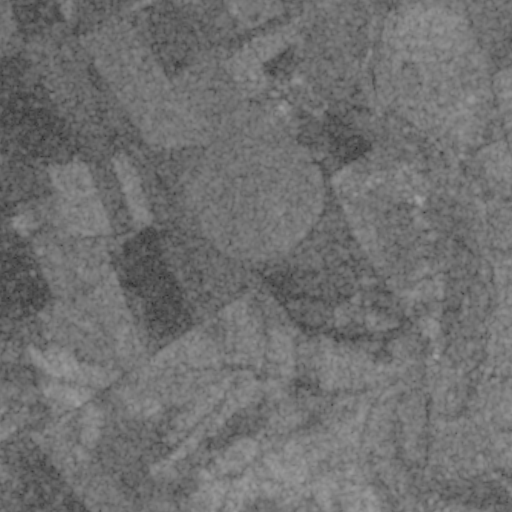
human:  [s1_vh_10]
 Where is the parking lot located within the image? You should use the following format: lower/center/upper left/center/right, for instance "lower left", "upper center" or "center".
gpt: The parking lot is located in the upper right of the image.
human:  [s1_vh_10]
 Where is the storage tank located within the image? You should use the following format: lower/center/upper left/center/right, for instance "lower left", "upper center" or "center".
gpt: The storage tank is located in the upper center of the image.
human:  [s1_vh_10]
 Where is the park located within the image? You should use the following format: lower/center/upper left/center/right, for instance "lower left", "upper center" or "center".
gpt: There is no park in the image.

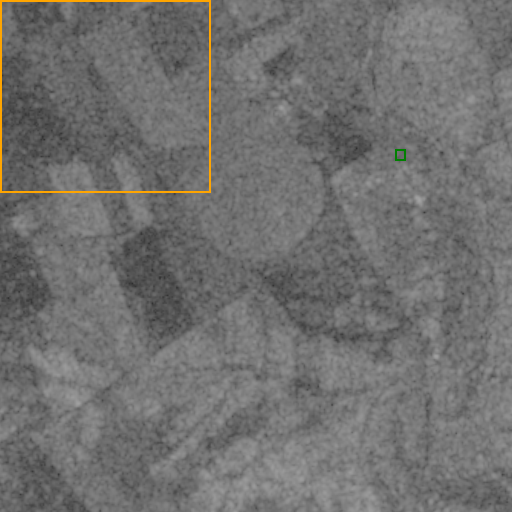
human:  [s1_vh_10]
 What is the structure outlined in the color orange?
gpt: The structure outlined in orange is a crop field.
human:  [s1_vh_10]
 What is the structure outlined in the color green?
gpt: The structure outlined in green is a park.
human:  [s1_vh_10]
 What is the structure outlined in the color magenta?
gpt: There is no magenta outline.